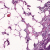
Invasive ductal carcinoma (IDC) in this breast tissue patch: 0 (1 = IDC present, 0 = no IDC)